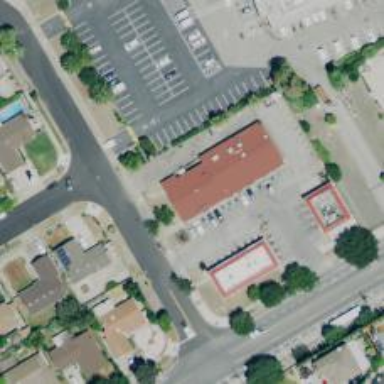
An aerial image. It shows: Convenience shop.